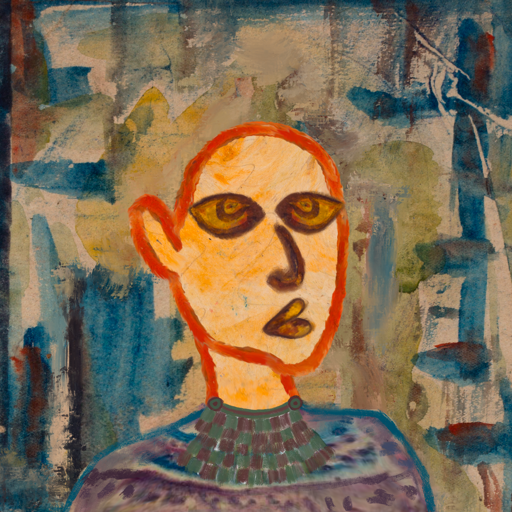
Background: Orphan, Head And Neck Side: Experience, Face Side: Comrade, Bust: HillGirl, Hair Side: Blank, Head Accessory: Blank, Second Necklace: After_Raid, Necklace: Blank, Baby: Blank